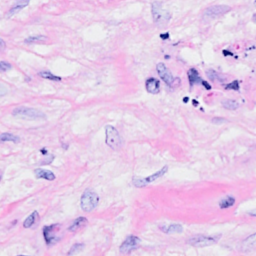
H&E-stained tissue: Breast